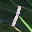
Label: 1